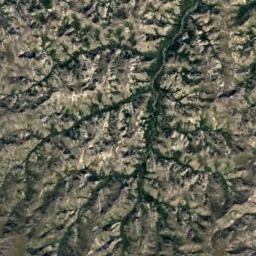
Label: mountain